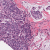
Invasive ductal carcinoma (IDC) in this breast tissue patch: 1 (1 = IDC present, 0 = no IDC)